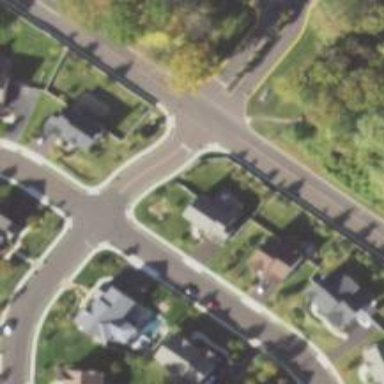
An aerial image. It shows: Unmarked crossing on the road.